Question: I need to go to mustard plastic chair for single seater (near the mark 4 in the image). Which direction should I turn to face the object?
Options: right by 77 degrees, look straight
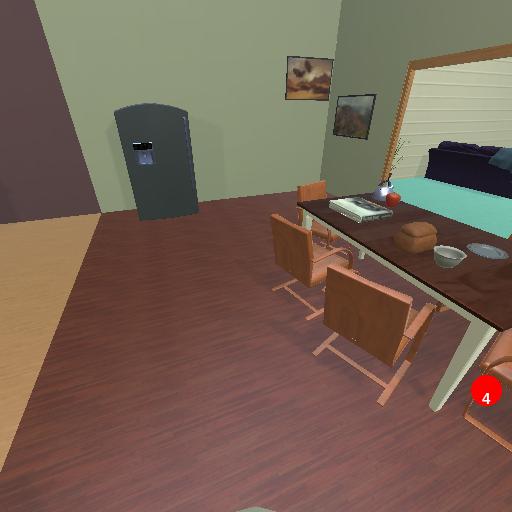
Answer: right by 77 degrees